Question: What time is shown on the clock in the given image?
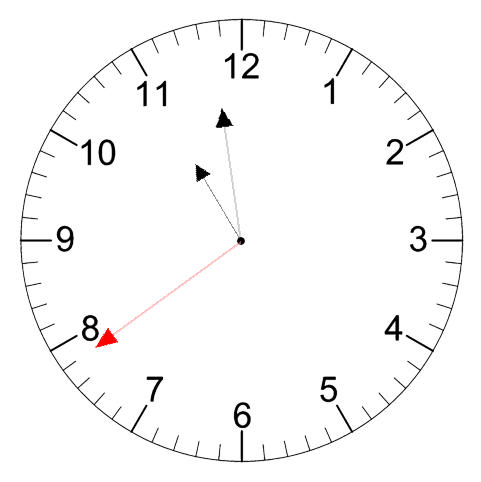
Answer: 10:58:39